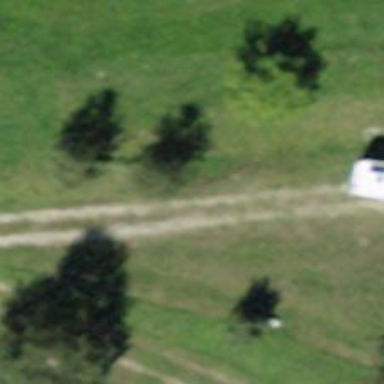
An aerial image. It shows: Campsite for tourism.